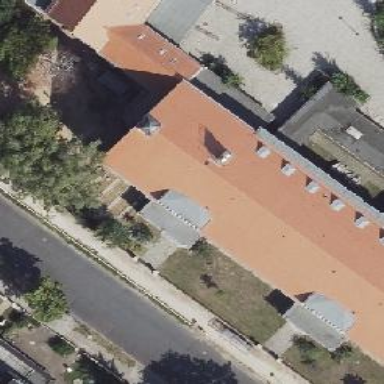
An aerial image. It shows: Kindergarten.